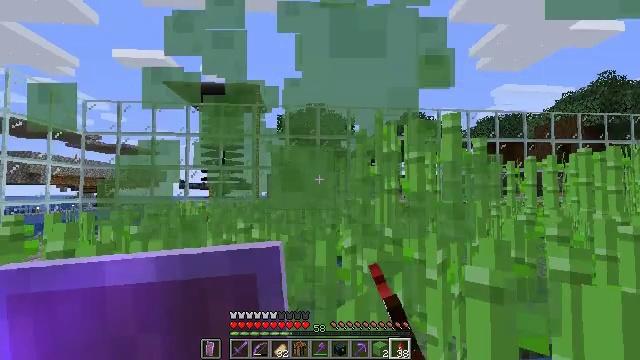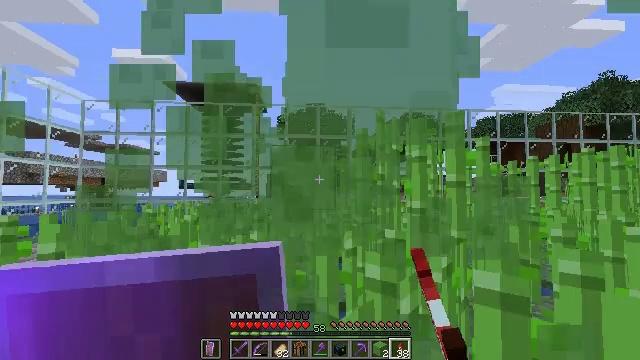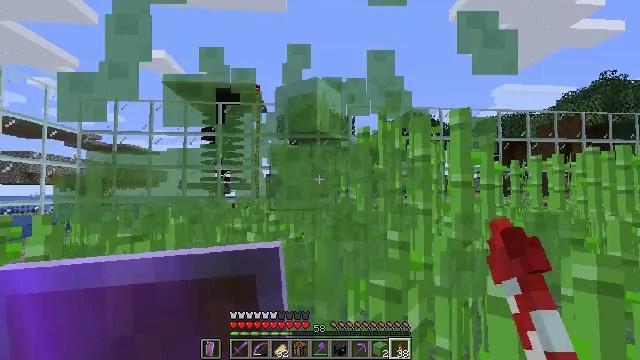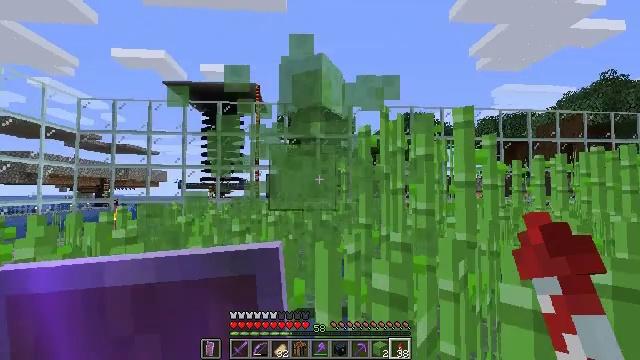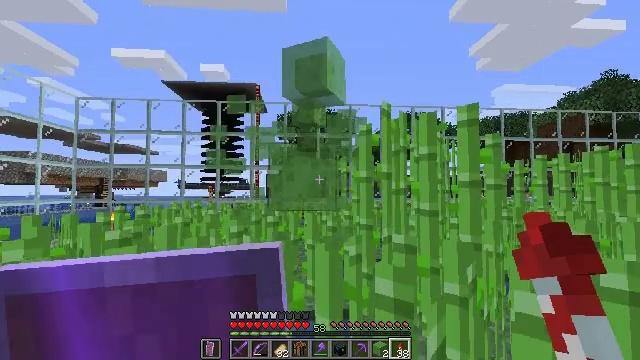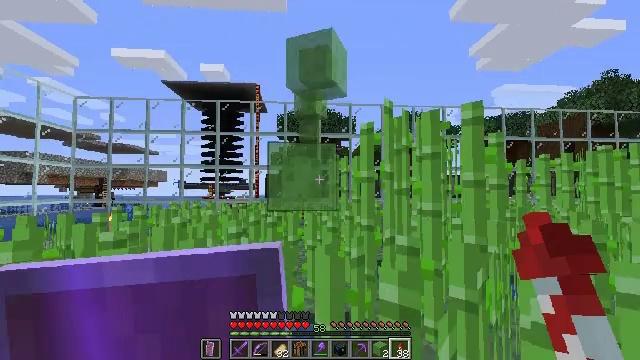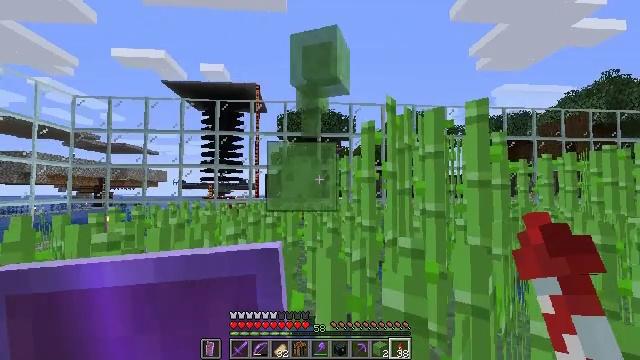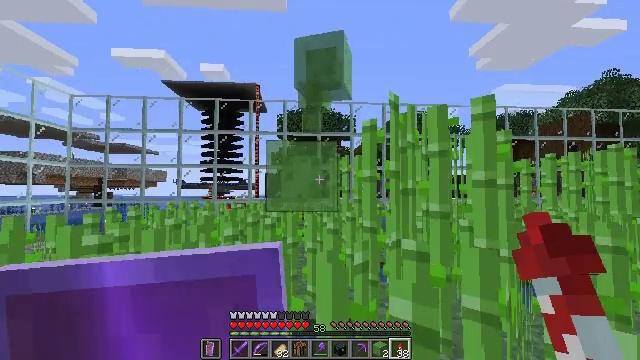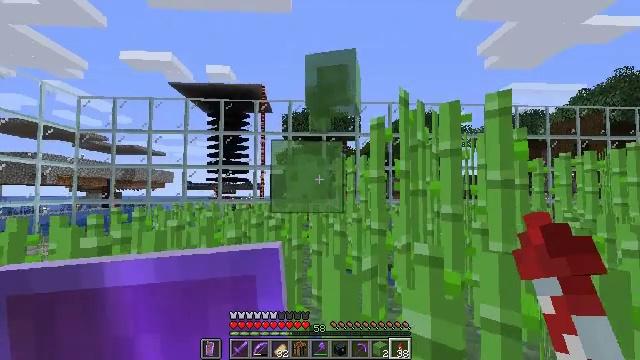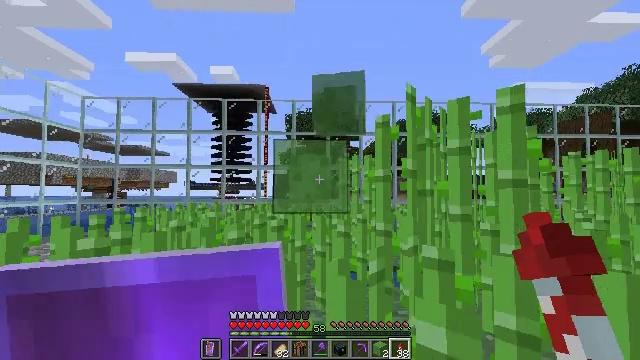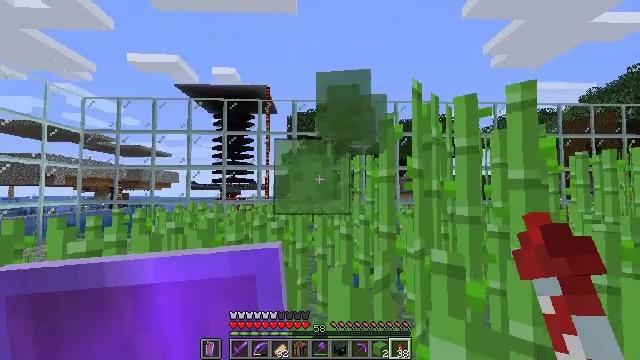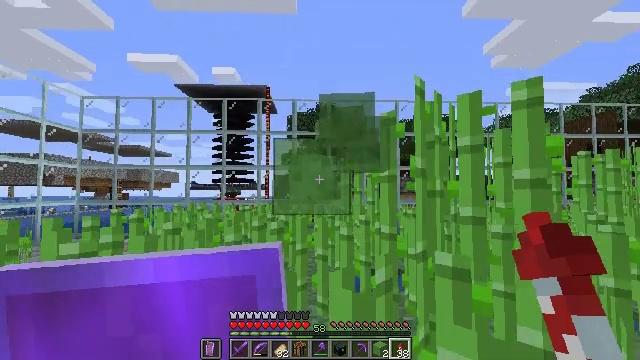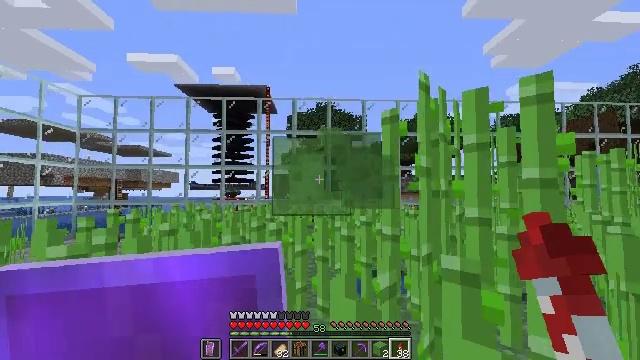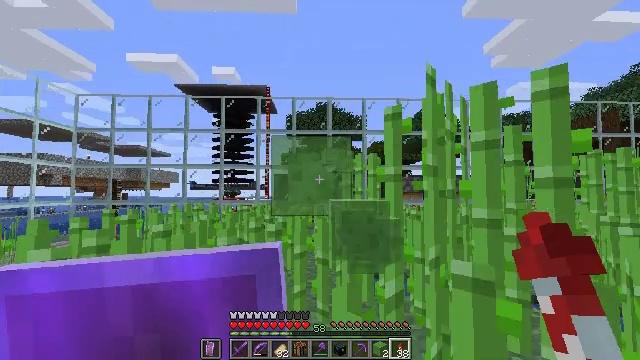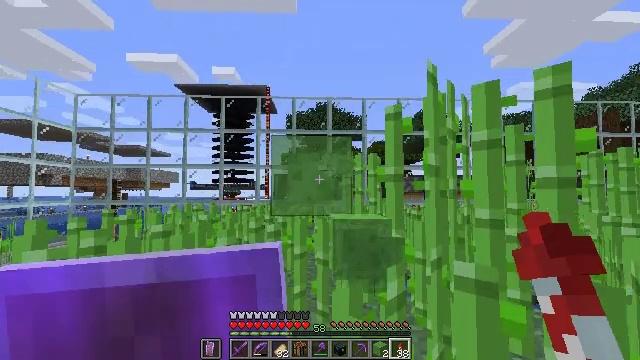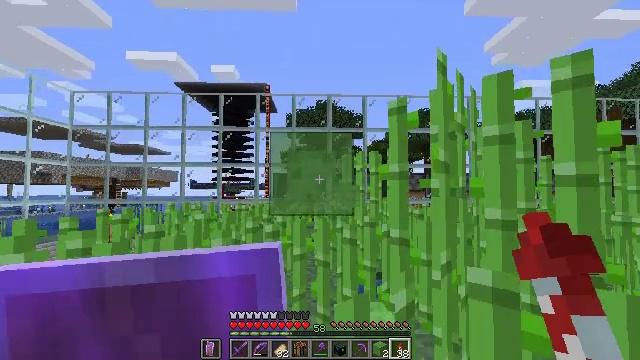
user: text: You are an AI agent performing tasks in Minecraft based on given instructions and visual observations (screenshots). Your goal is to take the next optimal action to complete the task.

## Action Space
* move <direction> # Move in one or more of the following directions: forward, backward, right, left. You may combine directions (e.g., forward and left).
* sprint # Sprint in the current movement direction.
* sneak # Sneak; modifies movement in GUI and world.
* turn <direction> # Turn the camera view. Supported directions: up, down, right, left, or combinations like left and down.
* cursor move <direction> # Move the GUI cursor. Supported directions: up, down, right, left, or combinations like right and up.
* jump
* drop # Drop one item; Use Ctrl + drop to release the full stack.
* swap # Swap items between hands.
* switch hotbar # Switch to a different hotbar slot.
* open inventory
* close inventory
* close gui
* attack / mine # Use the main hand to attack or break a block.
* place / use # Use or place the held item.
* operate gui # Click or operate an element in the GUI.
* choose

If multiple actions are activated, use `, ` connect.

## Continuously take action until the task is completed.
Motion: motion action
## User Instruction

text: Gather slime blocks for crafting purposes.
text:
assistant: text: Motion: move forward, sneak
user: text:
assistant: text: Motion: move forward, sneak
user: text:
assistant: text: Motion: move forward, sneak
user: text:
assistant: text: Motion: move forward, sneak
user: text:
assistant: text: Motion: move forward, sneak
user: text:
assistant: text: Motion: move forward, sneak
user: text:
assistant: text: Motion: move forward, sneak
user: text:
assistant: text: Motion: move forward, sneak, turn left
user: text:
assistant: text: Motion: move forward, sneak
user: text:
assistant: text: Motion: move forward, sneak
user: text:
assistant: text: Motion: move forward, sneak
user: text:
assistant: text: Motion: move forward, sneak
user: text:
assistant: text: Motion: move forward, sneak
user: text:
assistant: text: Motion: move forward, sneak
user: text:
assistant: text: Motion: move forward, sneak
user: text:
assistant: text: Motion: move forward, sneak, turn left and down
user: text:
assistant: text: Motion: move forward, sneak, turn down
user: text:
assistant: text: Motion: move forward, sneak
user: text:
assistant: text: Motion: move forward, sneak
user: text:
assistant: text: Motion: move forward, sneak
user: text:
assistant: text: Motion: move forward, sneak
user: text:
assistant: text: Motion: move forward, sneak
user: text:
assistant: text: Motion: move forward, sneak
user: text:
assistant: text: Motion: move forward, sneak
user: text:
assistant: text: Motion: move forward, sneak
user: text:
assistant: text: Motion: move forward, sneak
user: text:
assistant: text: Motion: move forward, sneak
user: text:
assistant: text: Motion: move forward, sneak
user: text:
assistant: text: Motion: move forward, sneak
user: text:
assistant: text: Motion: move forward, sneak